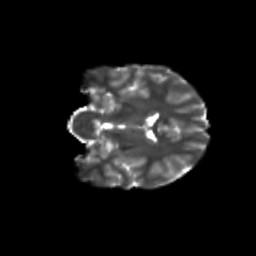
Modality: T2w
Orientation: coronal
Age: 14
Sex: male
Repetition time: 9.5 s
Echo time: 0.089 s